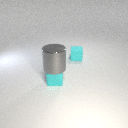
large gray metal cylinder above small cyan metal cube